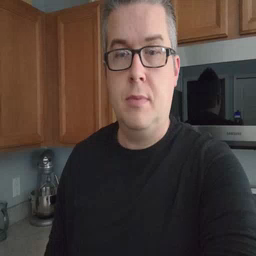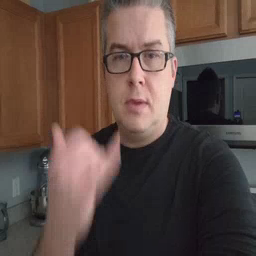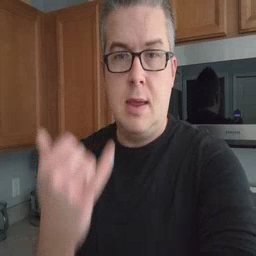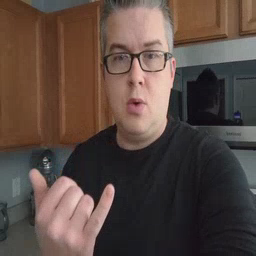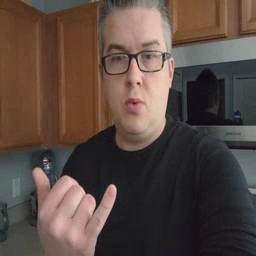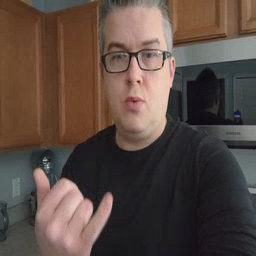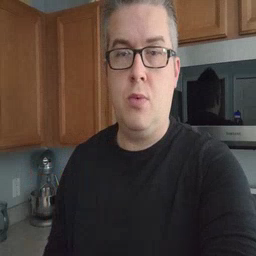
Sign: now